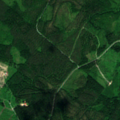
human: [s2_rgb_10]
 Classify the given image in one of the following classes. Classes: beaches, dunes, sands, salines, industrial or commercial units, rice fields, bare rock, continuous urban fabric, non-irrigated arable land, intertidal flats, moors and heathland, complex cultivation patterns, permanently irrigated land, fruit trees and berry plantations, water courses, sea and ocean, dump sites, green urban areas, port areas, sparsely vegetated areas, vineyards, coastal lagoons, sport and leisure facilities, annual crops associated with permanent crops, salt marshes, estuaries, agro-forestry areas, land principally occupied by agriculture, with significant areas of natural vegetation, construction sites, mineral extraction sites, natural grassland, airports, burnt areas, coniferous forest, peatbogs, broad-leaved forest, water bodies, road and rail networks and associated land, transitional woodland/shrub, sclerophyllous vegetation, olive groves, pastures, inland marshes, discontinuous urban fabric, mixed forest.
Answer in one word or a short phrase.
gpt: non-irrigated arable land, coniferous forest, mixed forest, transitional woodland/shrub